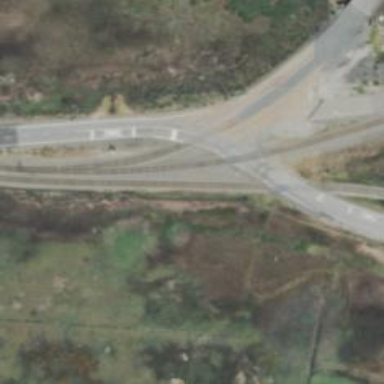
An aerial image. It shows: Railway level crossing.